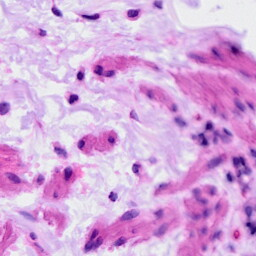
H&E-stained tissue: Ovarian